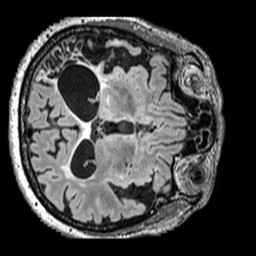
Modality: FLAIR
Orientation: axial
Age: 66
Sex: female
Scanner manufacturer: siemens
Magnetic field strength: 3 T
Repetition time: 5 s
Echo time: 0.387 s